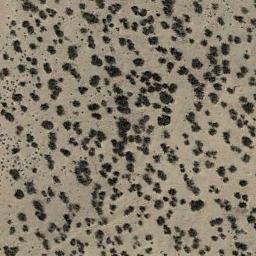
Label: chaparral